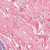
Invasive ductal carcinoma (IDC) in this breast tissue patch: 0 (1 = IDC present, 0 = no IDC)